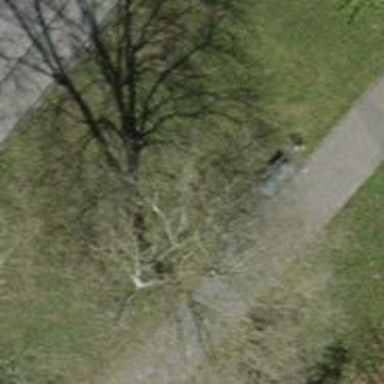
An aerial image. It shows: White bench.